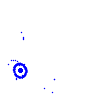
Particle: electron